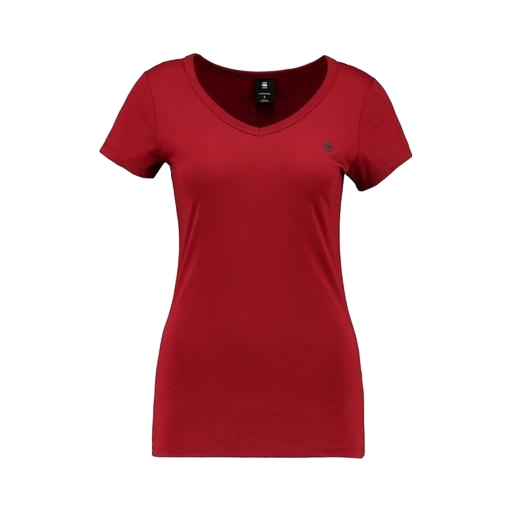
red v-neck tee, v-neck t-shirt, red plus size v-neck top only macy, white background